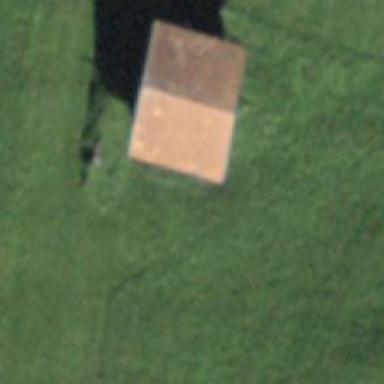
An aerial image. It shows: Rural barn.